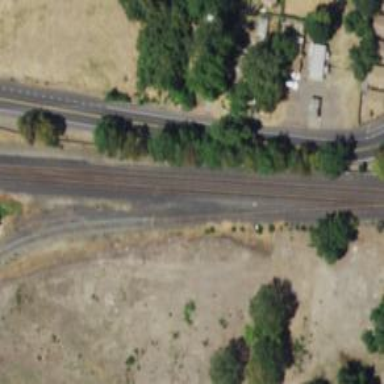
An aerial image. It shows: Railway signal.